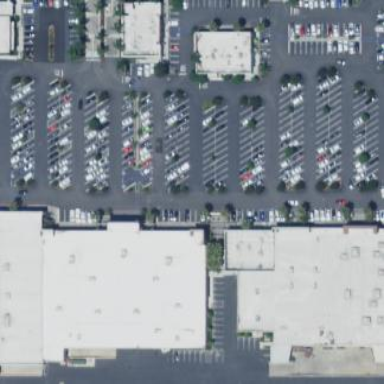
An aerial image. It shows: Retail area.